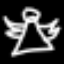
Label: angel